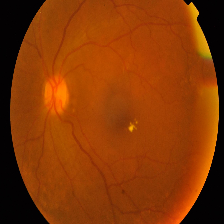
Diabetic retinopathy grade: Proliferative DR